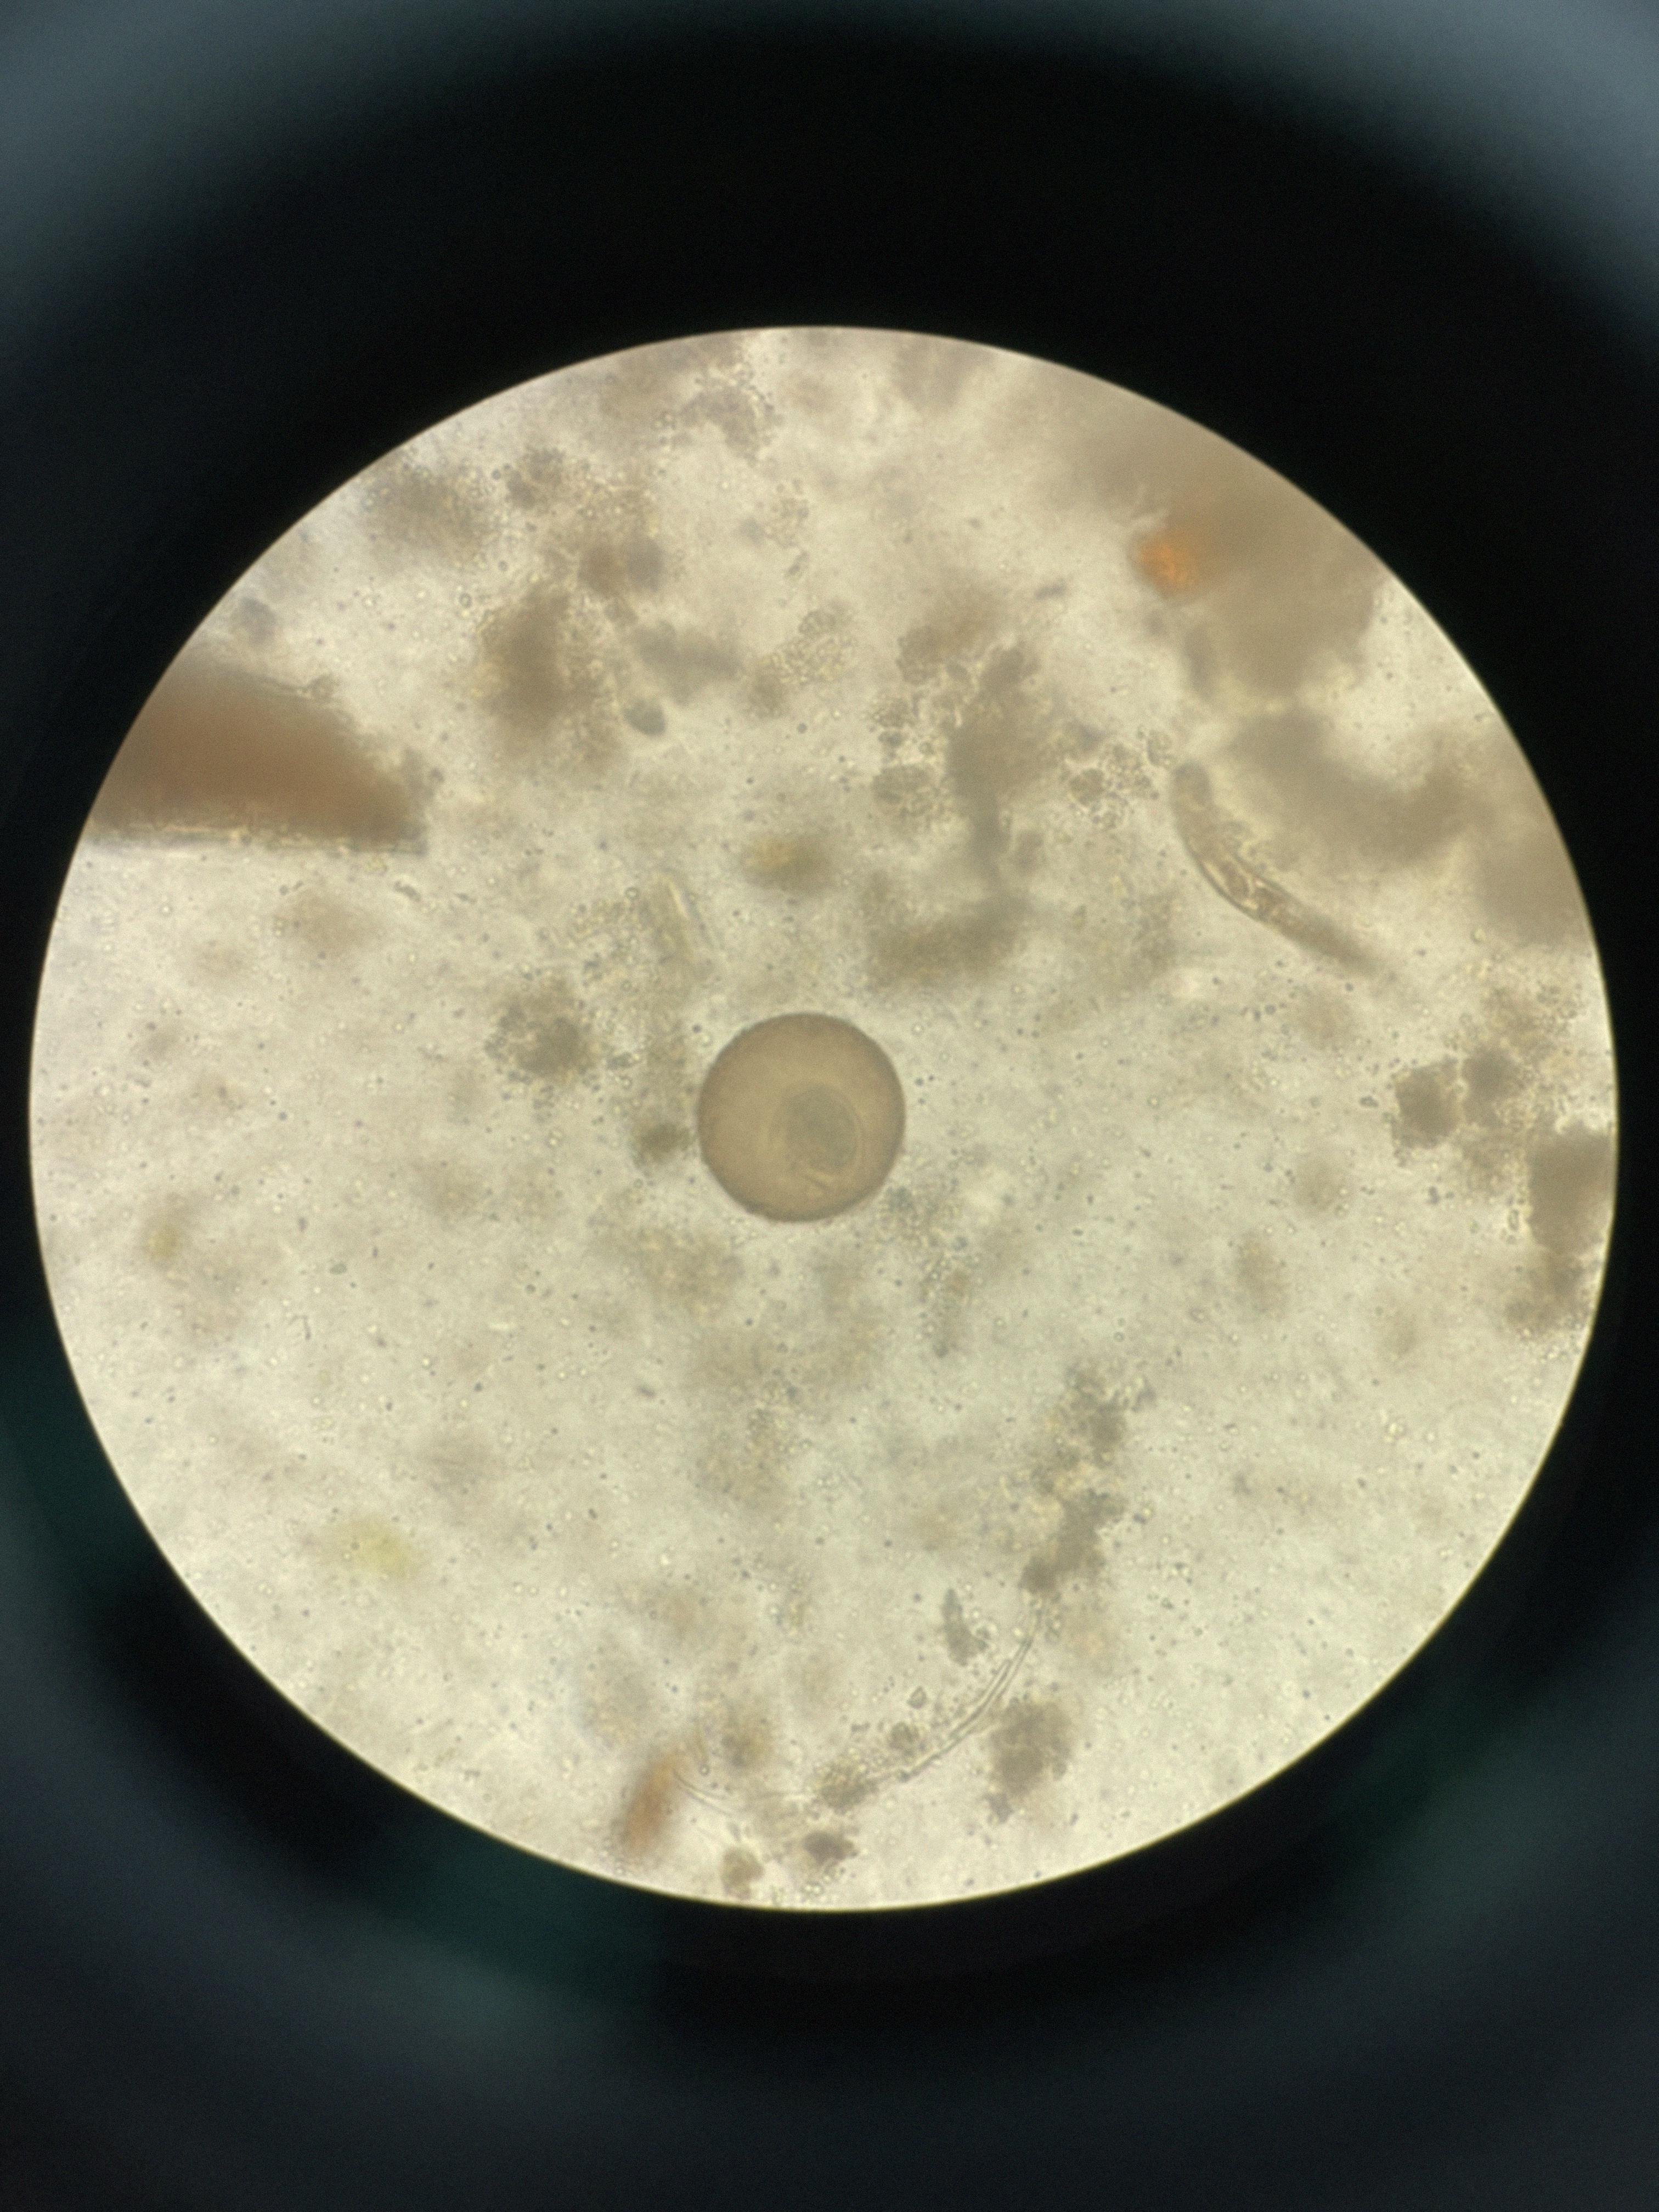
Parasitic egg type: Hymenolepis diminuta